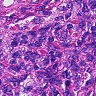
Metastatic tissue present: no